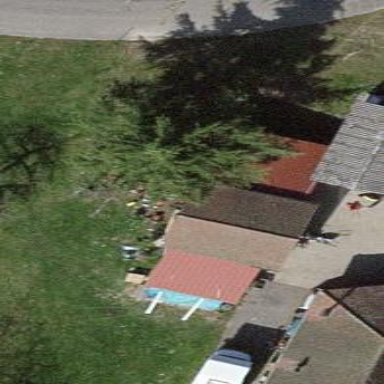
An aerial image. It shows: Shed building.